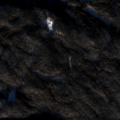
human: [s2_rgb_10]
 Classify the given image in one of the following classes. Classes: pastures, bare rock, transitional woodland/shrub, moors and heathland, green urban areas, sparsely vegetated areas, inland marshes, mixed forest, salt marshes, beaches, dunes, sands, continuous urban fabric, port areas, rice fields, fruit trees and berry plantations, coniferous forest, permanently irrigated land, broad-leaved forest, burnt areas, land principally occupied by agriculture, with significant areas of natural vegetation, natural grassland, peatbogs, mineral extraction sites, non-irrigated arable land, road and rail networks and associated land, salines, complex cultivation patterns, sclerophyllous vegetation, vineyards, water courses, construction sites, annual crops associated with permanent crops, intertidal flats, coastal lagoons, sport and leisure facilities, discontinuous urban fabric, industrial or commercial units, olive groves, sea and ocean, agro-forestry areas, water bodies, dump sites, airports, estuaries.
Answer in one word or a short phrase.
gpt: coniferous forest, mixed forest